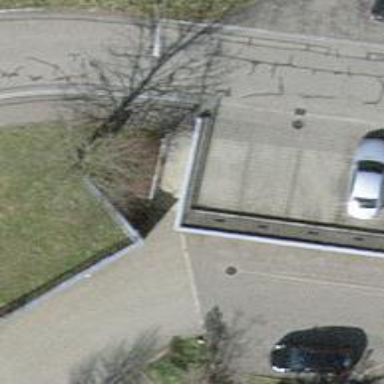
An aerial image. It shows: Road with steps.